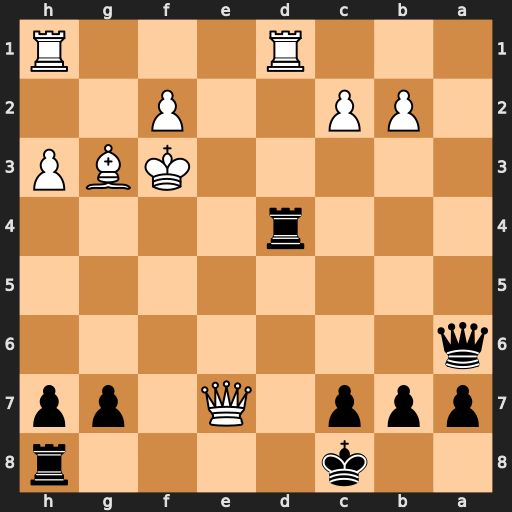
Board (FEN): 2k4r/ppp1Q1pp/q7/8/3r4/5KBP/1PP2P2/3R3R
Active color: b
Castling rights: -
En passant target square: -
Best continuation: Qc6+ Ke3 Rxd1 Rxd1 Re8